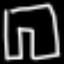
Label: pants